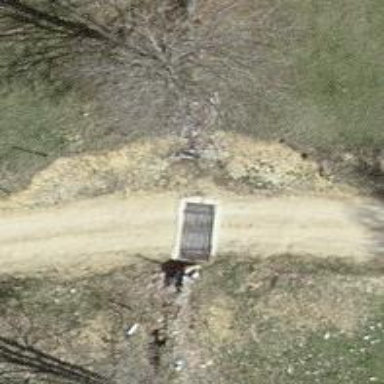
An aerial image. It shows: Cattle grid.